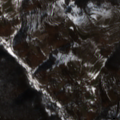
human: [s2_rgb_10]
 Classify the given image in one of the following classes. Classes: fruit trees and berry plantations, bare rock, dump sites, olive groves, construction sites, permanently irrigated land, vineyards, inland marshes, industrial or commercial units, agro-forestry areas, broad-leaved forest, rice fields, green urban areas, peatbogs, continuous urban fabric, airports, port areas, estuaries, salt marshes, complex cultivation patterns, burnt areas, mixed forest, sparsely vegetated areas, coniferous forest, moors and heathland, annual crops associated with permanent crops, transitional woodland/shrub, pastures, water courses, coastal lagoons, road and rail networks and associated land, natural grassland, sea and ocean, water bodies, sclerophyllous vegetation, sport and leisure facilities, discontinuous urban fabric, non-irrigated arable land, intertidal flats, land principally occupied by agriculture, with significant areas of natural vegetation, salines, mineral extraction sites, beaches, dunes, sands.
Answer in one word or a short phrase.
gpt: complex cultivation patterns, land principally occupied by agriculture, with significant areas of natural vegetation, broad-leaved forest